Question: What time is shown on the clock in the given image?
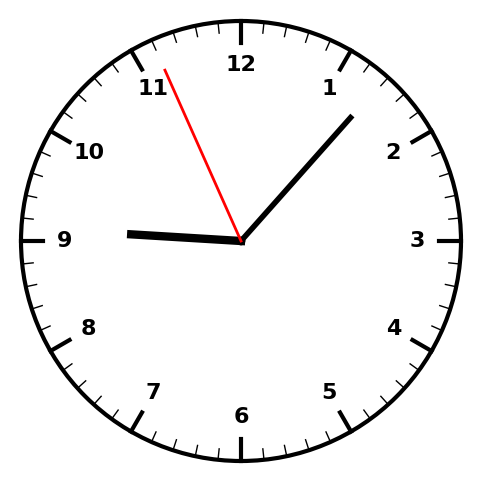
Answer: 09:06:56